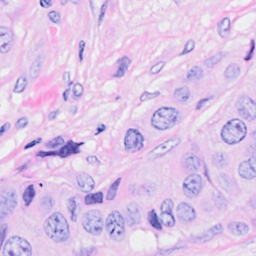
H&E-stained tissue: Breast